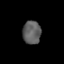
Tissue: lung
Cell type: Epithelial cells
Senescence score: 0.2381
Nuclear area (px): 415
Mean DAPI intensity: 94.364